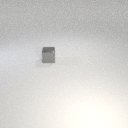
small gray metal cube